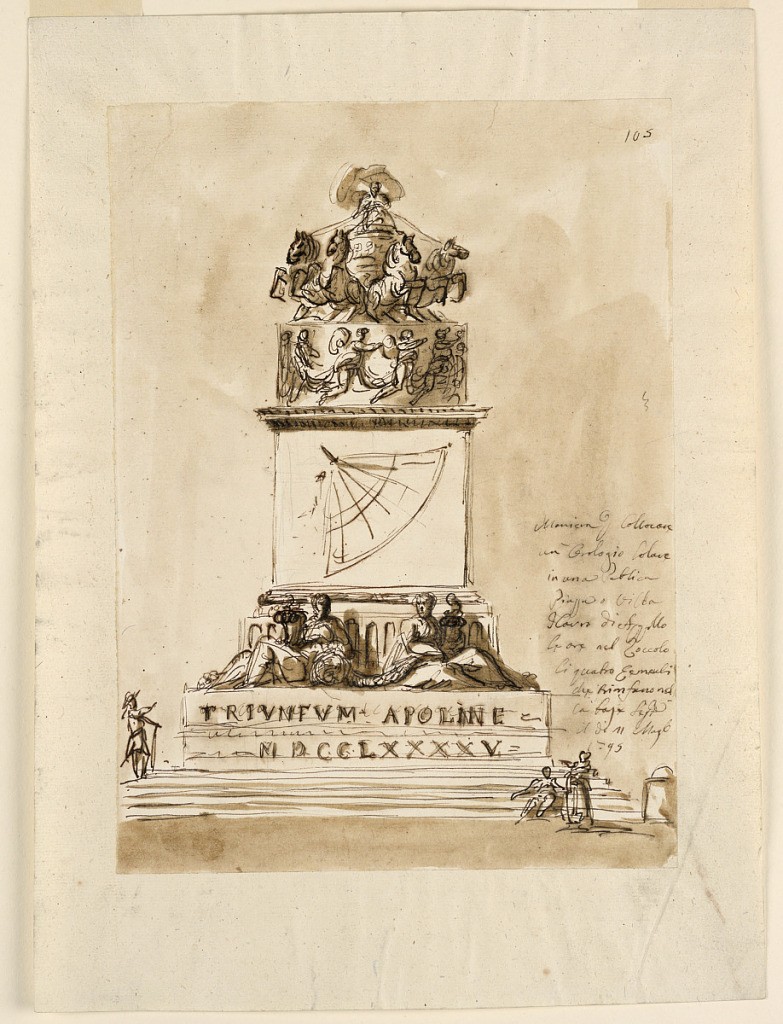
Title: Design for a sundial in a public place
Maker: Giuseppe Barberi, Italian, 1746–1809
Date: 1795
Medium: Pen and brown ink, brush and brown wash, graphite on off-white laid paper, lined
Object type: Drawing
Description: Below are five steps with a gentleman standing upon them at left, and a man sitting upon them at the front at right, with a woman standing nearby. Upon a square base with the inscription TRIVNFVM APOLINE / MDCCLXXXXV rises a huge pedestal. It has a fluted base in front of which two women sit, either one with a cornucopia, and connected by a garland, representing two of the elements. The main part of the pedestal has moldings below and above. At the front is the sundial. Above is a circular base with the flying Horae, connected or in front of festoons. On top is Apollo in his quadriga. Caption at right: Maniere p[er] collocare / un'Orologio solare / in una Publica / Piazza o villa / c[on] carro di Apollo / le ore nel Zoccolo / li quatro E[l]ementi che trionfano nel / la base segt[segnato] / il di Il Mag[gio] / 1795.